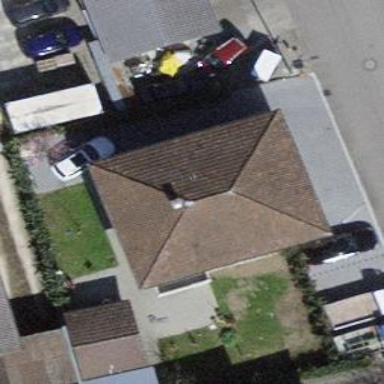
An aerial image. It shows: Building with tiled roof.